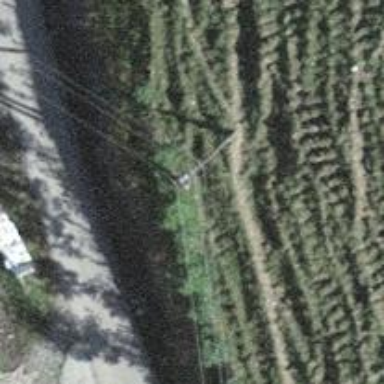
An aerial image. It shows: Utility pole as the man-made structure.